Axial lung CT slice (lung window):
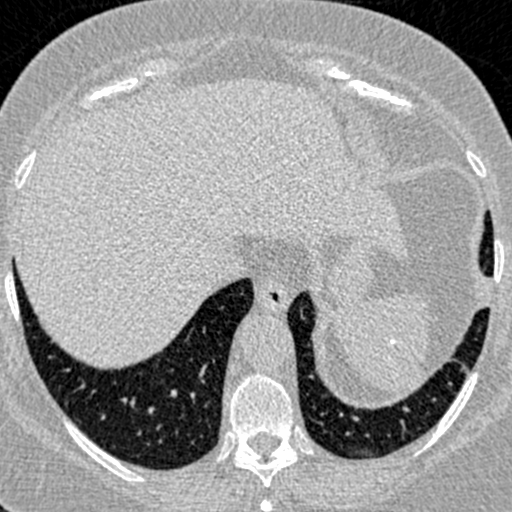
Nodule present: no